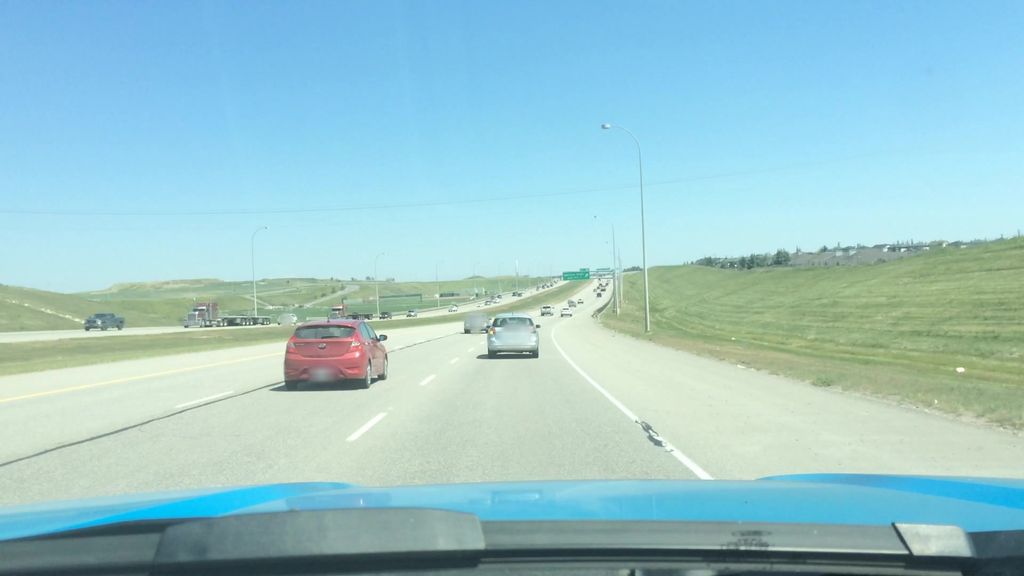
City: calgary